高三 · 度量几何学
如图, 两曲线 $y=3-x^{2}$ 与 $y=x^{2}-2 x-1$ 所围成的图形面积是（）

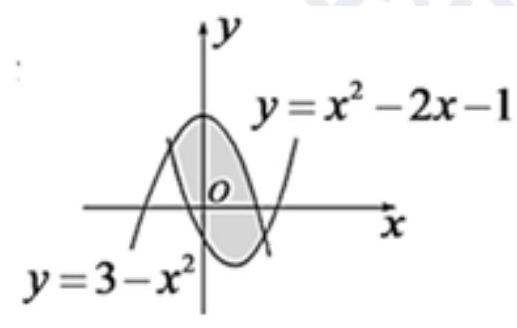
A. 6
B. 9
C. 12
D. 3
答案: B
解析: 答案: B

【解析】 由 $\left\{\begin{array}{l}y=3-x^{2}, \\ y=x^{2}-2 x-1,\end{array}\left\{\begin{array}{l}x=-1, \\ y=2,\end{array}\right.\right.$ 或 $\left\{\begin{array}{l}x=2, \\ y=-1 .\end{array}\right.$

故两曲线所围成的阴影部分的面积:

$S=\int_{-1}^{2}\left[\left(3-x^{2}\right)-\left(x^{2}-2 x-1\right)\right] d x$,

$S=\int_{-1}^{2}\left[\left(-2 x^{2}+2 x+4\right) d x\right.$

$=\left.\left(-\frac{2}{3} x^{3}+x^{2}+4 x\right)\right|_{-1} ^{2}$

$=\left(-\frac{16}{3}+4+8\right)-\left(\frac{2}{3}+1-4\right)$

$=9$

故选: B.

【分析】求出两个函数的交点坐标, 根据定积分的计算公式即可求得.